Question: I am learning Backbone and it would be great if someone can help me with this issue. After I do a fetch on my collection, in success callback I get the parsed data using 'collection.toJSON()', this actually returns an object and I am unable to get anything out of this object. This object actually has data that I need.

My question is how do I access rows property in my object. Here is my code for your reference
'''
var testCollection = Backbone.Collection.extend({
model:myModel,
url: '/myApiEndPoint',
data: '',
initialize: function(models, options) {
this.data = models.data;
},
fetch: function(options) {
var ajaxConfig = {
url: this.url,
data: this.data,
type: 'POST',
dataType: 'text',
contentType: 'text/xml',
parse: true
};
options = _.extend({}, ajaxConfig, options);
return Backbone.Collection.prototype.fetch.call(this, options);
},
parse: function(xmlResponse) {
// I have some parsing logic to extract uid and rows from my xmlResponse
return {
uid: uid,
rows: rows
};
},
});
var collObj = new testCollection({data: xmlQuery1});
collObj.fetch({
success: function(collection){
// This code block will be triggered only after receiving the data.
console.log(collection.toJSON());
}
});
'''
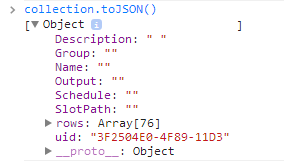
Answer: As the name 'toJSON' suggests, it returns you the array of JSON objects where each object is a 'Model's' JSON object. You can fetch the required properties in this way:
'''
collObj.fetch({
success: function(collection){
// This code block will be triggered only after receiving the data.
console.log(collection.toJSON());
var uid = 'uid-of-an-object-to-access';
var rows = collection.get(uid).get('rows');
console.log(rows);
}
});
'''